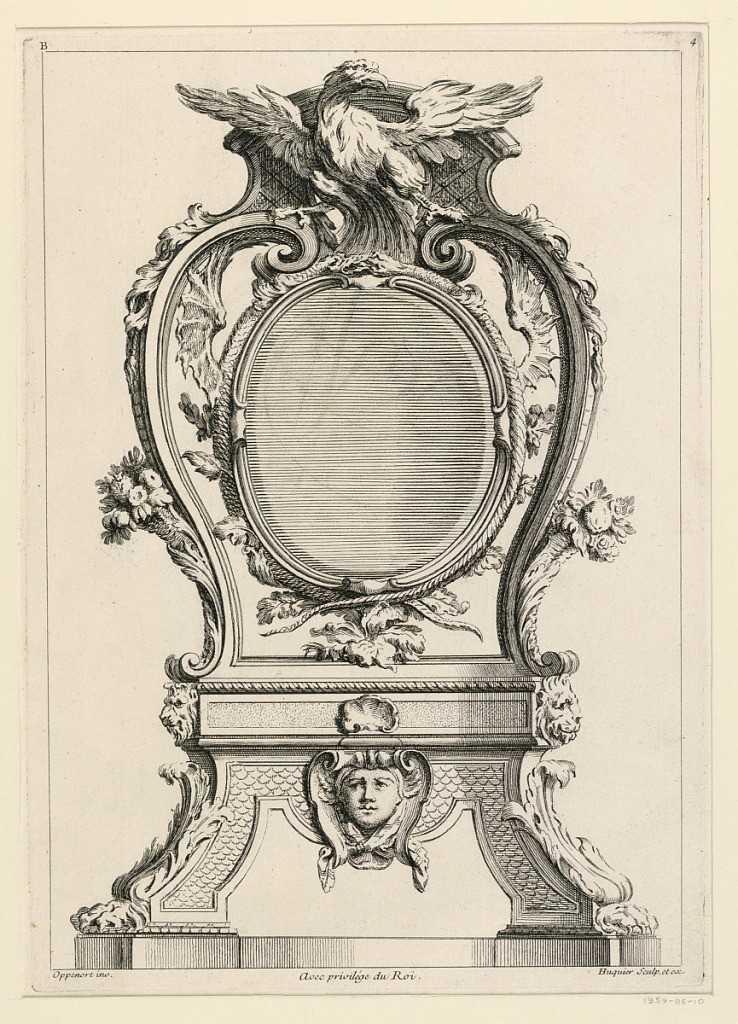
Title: Page Four from "Second Licre Contenant Differens Desseins de Pendules Inventés par G. M. Oppenort Architecte du Roi et Gravés par Huquier"
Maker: Gilles-Marie Oppenord, French, 1672–1742
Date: after 1751
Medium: Etching on paper
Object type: Print
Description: Design for a table clock. The oval clock is held up by two volutes standing upright on a small pedestal with four legs. Crowned with an eagle. Inscribed, upper left: "B"; upper right: "4"; lower left: "Oppenort inv."; lower right: "Huquier sculp. et ex"; center: "Avec privilege du Roi".